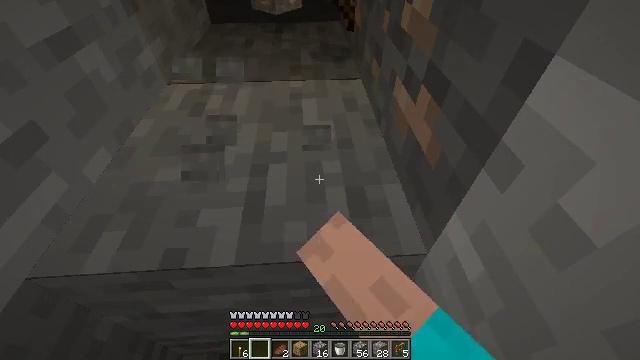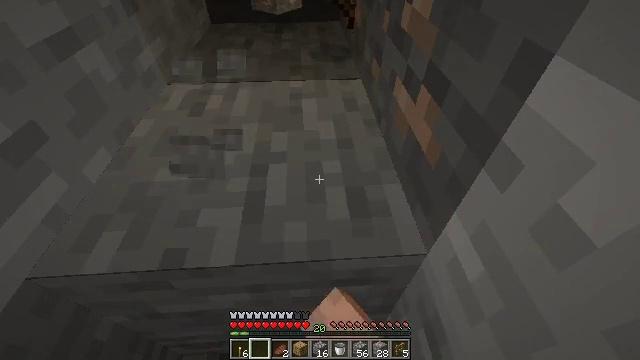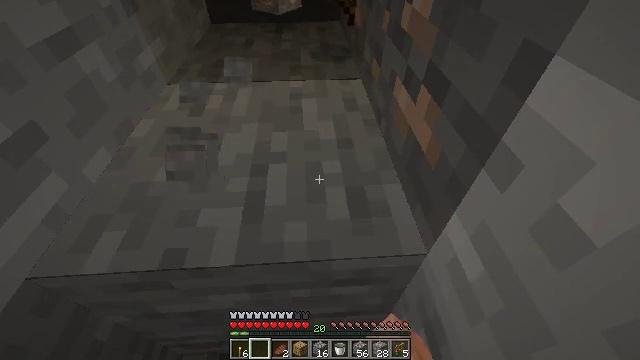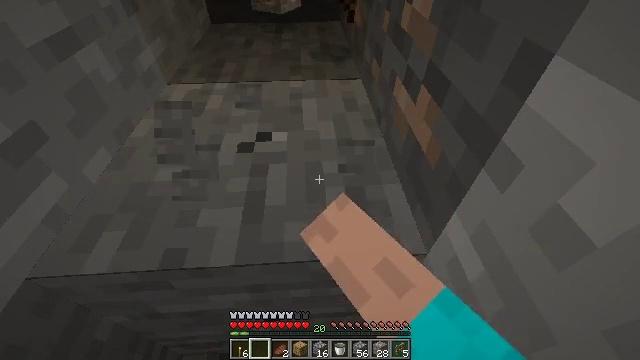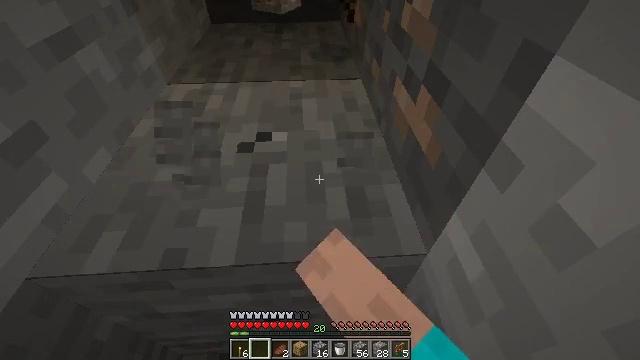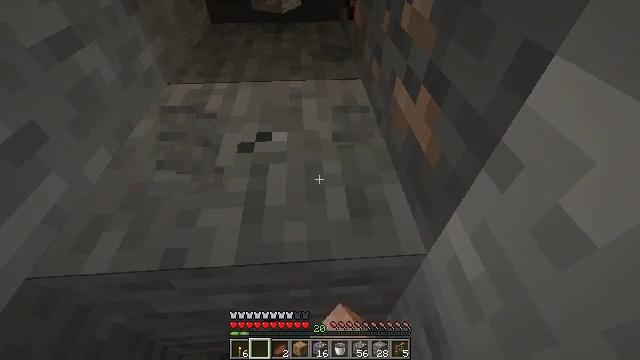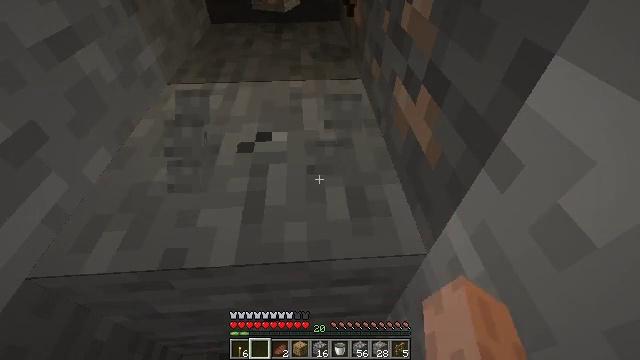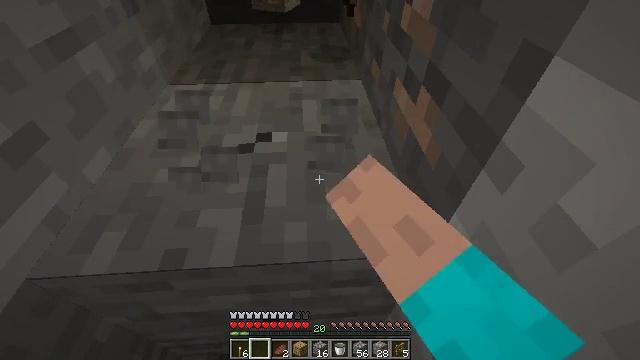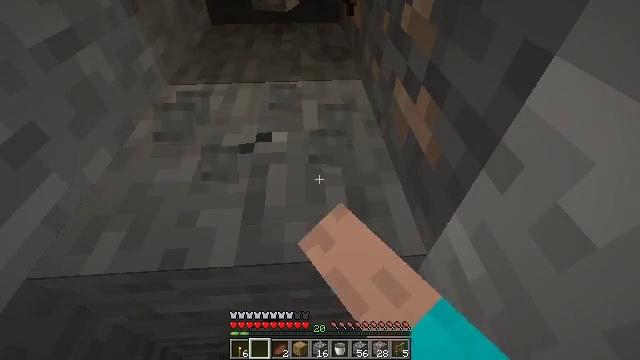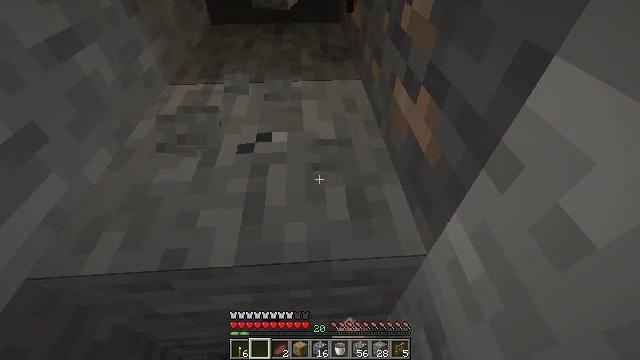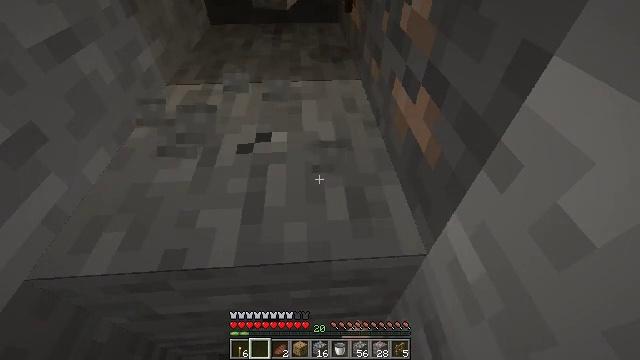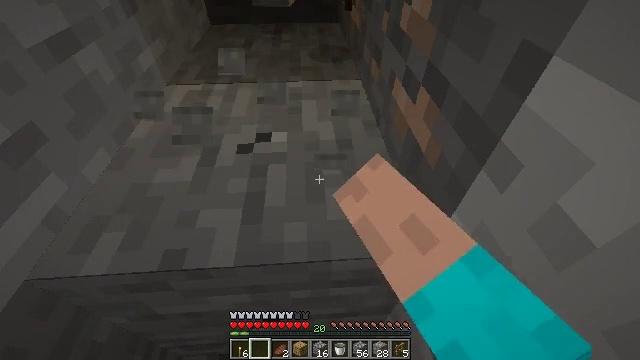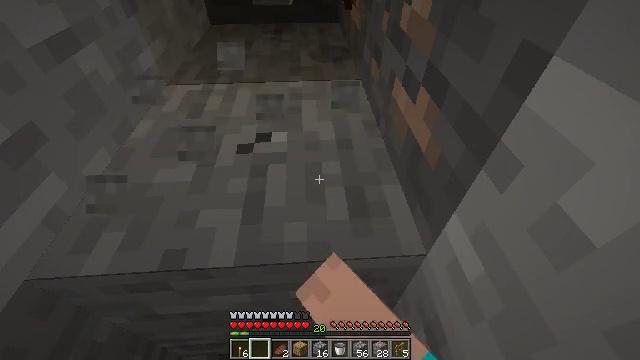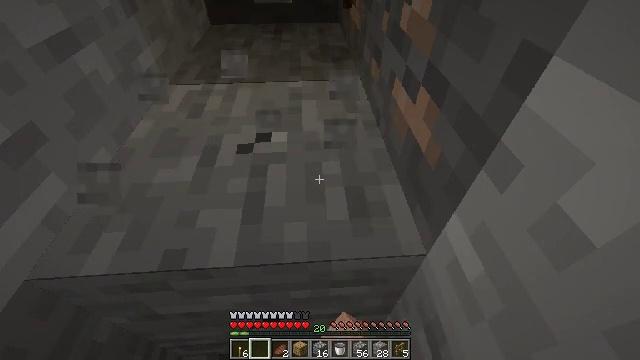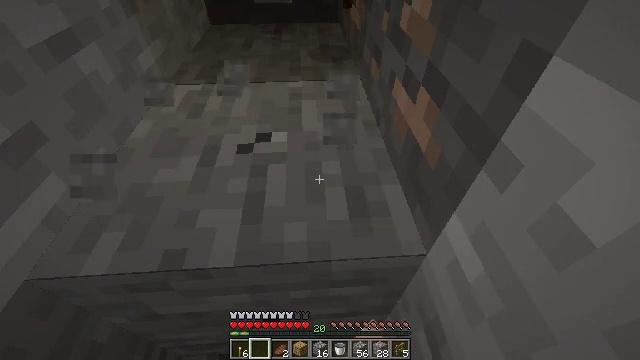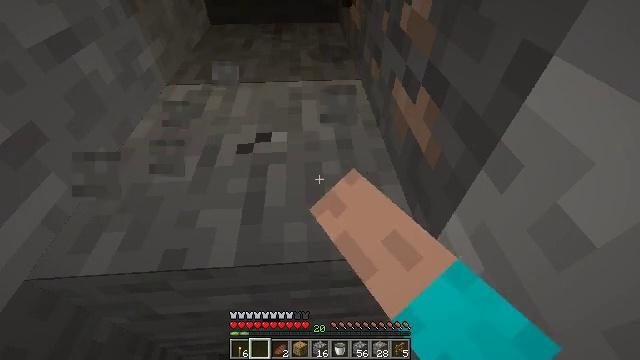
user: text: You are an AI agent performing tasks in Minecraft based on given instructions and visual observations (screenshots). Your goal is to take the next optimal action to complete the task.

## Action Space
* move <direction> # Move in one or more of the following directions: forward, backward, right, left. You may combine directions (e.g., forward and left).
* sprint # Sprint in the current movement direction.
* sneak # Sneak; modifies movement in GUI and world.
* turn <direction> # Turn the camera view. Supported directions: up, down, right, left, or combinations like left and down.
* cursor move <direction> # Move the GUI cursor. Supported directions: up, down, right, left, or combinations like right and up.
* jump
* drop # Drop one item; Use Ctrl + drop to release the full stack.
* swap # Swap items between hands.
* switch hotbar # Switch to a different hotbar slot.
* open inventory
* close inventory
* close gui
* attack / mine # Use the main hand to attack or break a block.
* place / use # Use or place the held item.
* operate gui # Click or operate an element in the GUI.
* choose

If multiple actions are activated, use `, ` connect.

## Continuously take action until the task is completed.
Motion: motion action
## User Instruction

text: Destroy the wall torch to gather it.
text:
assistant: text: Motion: attack / mine
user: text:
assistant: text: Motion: attack / mine
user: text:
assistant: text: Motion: attack / mine
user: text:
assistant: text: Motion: attack / mine
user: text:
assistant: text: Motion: attack / mine
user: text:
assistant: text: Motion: attack / mine
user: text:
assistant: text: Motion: attack / mine
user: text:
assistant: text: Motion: attack / mine
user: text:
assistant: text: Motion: attack / mine
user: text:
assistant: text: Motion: attack / mine
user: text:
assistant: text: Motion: attack / mine
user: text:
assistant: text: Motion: attack / mine
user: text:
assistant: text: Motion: attack / mine
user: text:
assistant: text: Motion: attack / mine
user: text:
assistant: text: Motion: attack / mine
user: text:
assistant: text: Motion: attack / mine
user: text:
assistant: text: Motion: attack / mine
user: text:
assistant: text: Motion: attack / mine
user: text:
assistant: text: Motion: attack / mine
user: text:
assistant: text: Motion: attack / mine
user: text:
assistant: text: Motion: attack / mine
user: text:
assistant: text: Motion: attack / mine
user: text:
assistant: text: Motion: attack / mine
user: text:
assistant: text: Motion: attack / mine
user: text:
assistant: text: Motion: attack / mine
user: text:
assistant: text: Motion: attack / mine
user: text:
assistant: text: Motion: attack / mine
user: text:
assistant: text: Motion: attack / mine
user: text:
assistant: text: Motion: attack / mine
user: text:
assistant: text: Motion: attack / mine